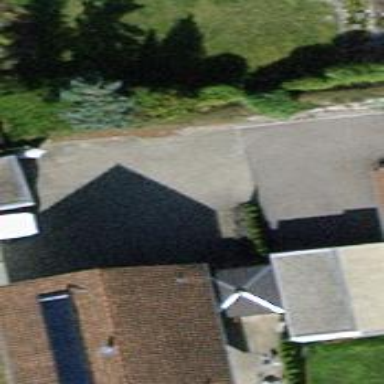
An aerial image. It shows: Asphalt driveway for service vehicles. There is no sidewalk.